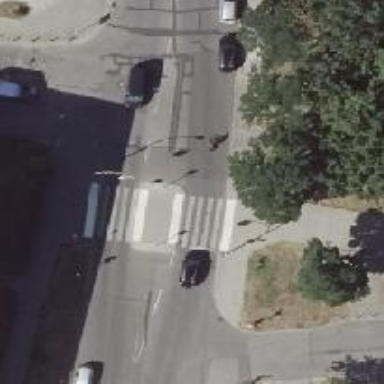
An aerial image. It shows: Marked zebra crossing with island.